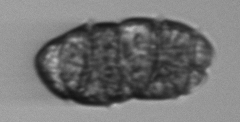
Label: Margalefidinium